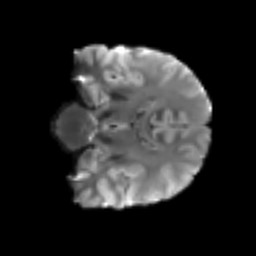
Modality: T2w
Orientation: coronal
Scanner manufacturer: siemens
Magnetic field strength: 3 T
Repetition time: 3.6 s
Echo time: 0.092 s